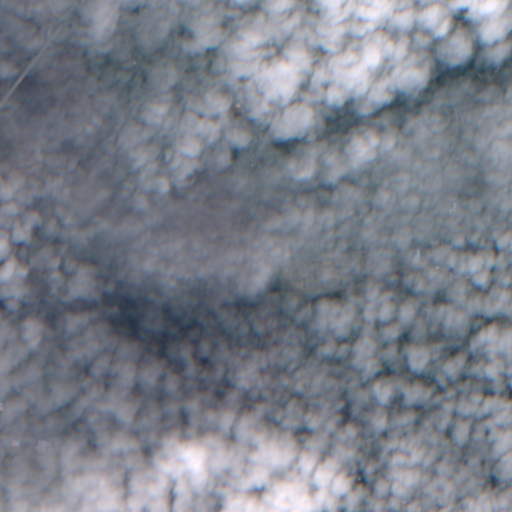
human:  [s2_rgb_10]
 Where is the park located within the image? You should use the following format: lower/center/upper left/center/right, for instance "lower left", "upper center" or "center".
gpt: The park is located in the center right of the image.
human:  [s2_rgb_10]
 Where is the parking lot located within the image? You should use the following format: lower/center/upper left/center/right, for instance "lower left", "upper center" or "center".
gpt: The parking lot is located in the center right of the image.
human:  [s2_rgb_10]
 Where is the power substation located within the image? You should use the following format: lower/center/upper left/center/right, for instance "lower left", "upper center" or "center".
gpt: The power substation is located in the lower left of the image.
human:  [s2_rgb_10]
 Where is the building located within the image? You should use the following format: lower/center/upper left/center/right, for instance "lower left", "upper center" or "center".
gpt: The building is located in the upper center of the image.
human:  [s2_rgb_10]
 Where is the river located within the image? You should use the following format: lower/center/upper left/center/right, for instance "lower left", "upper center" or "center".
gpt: The river is located in the left of the image.
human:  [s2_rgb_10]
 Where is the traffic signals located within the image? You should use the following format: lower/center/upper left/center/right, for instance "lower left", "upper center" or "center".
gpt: The traffic signals is located in the lower right of the image.
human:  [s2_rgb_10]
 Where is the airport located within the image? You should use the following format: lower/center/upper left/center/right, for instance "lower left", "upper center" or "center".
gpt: There is no airport in the image.